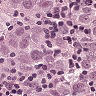
Metastatic tissue present: yes